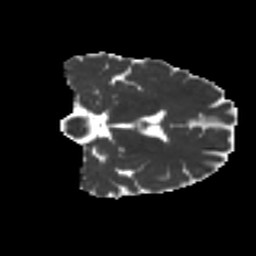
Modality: MD
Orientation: coronal
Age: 38
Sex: female
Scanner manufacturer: ge
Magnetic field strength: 3 T
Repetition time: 7.8 s
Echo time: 0.0608 s